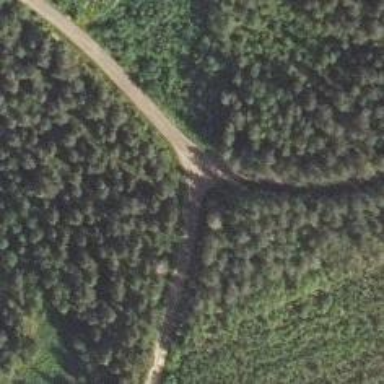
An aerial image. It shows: Track road with grade3 tracktype.